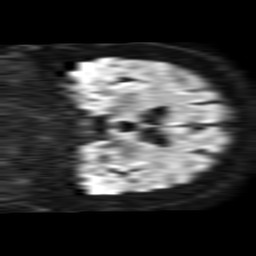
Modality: TRACE
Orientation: coronal
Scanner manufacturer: philips
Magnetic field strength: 1.5 T
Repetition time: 3.393 s
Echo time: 0.06922 s